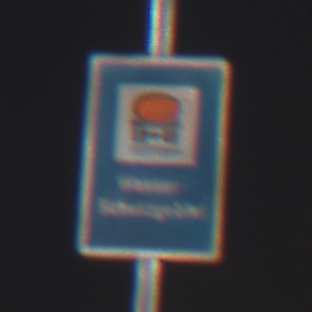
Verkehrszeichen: Wasserschutzgebiet
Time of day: Night
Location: Outdoor (Urban)
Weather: PartlyCloudy
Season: NotSpecified
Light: Artificial